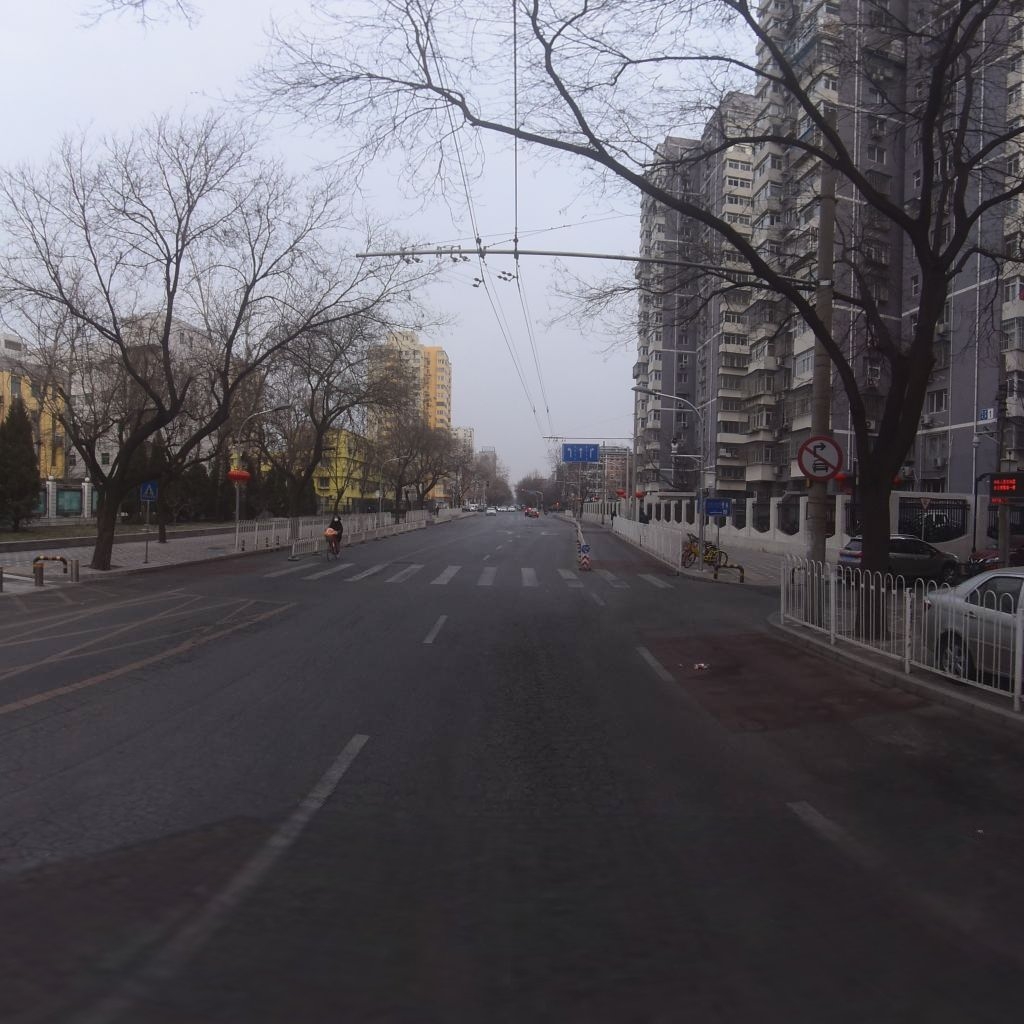
Region: Xicheng
Road damage annotations: alligator crack